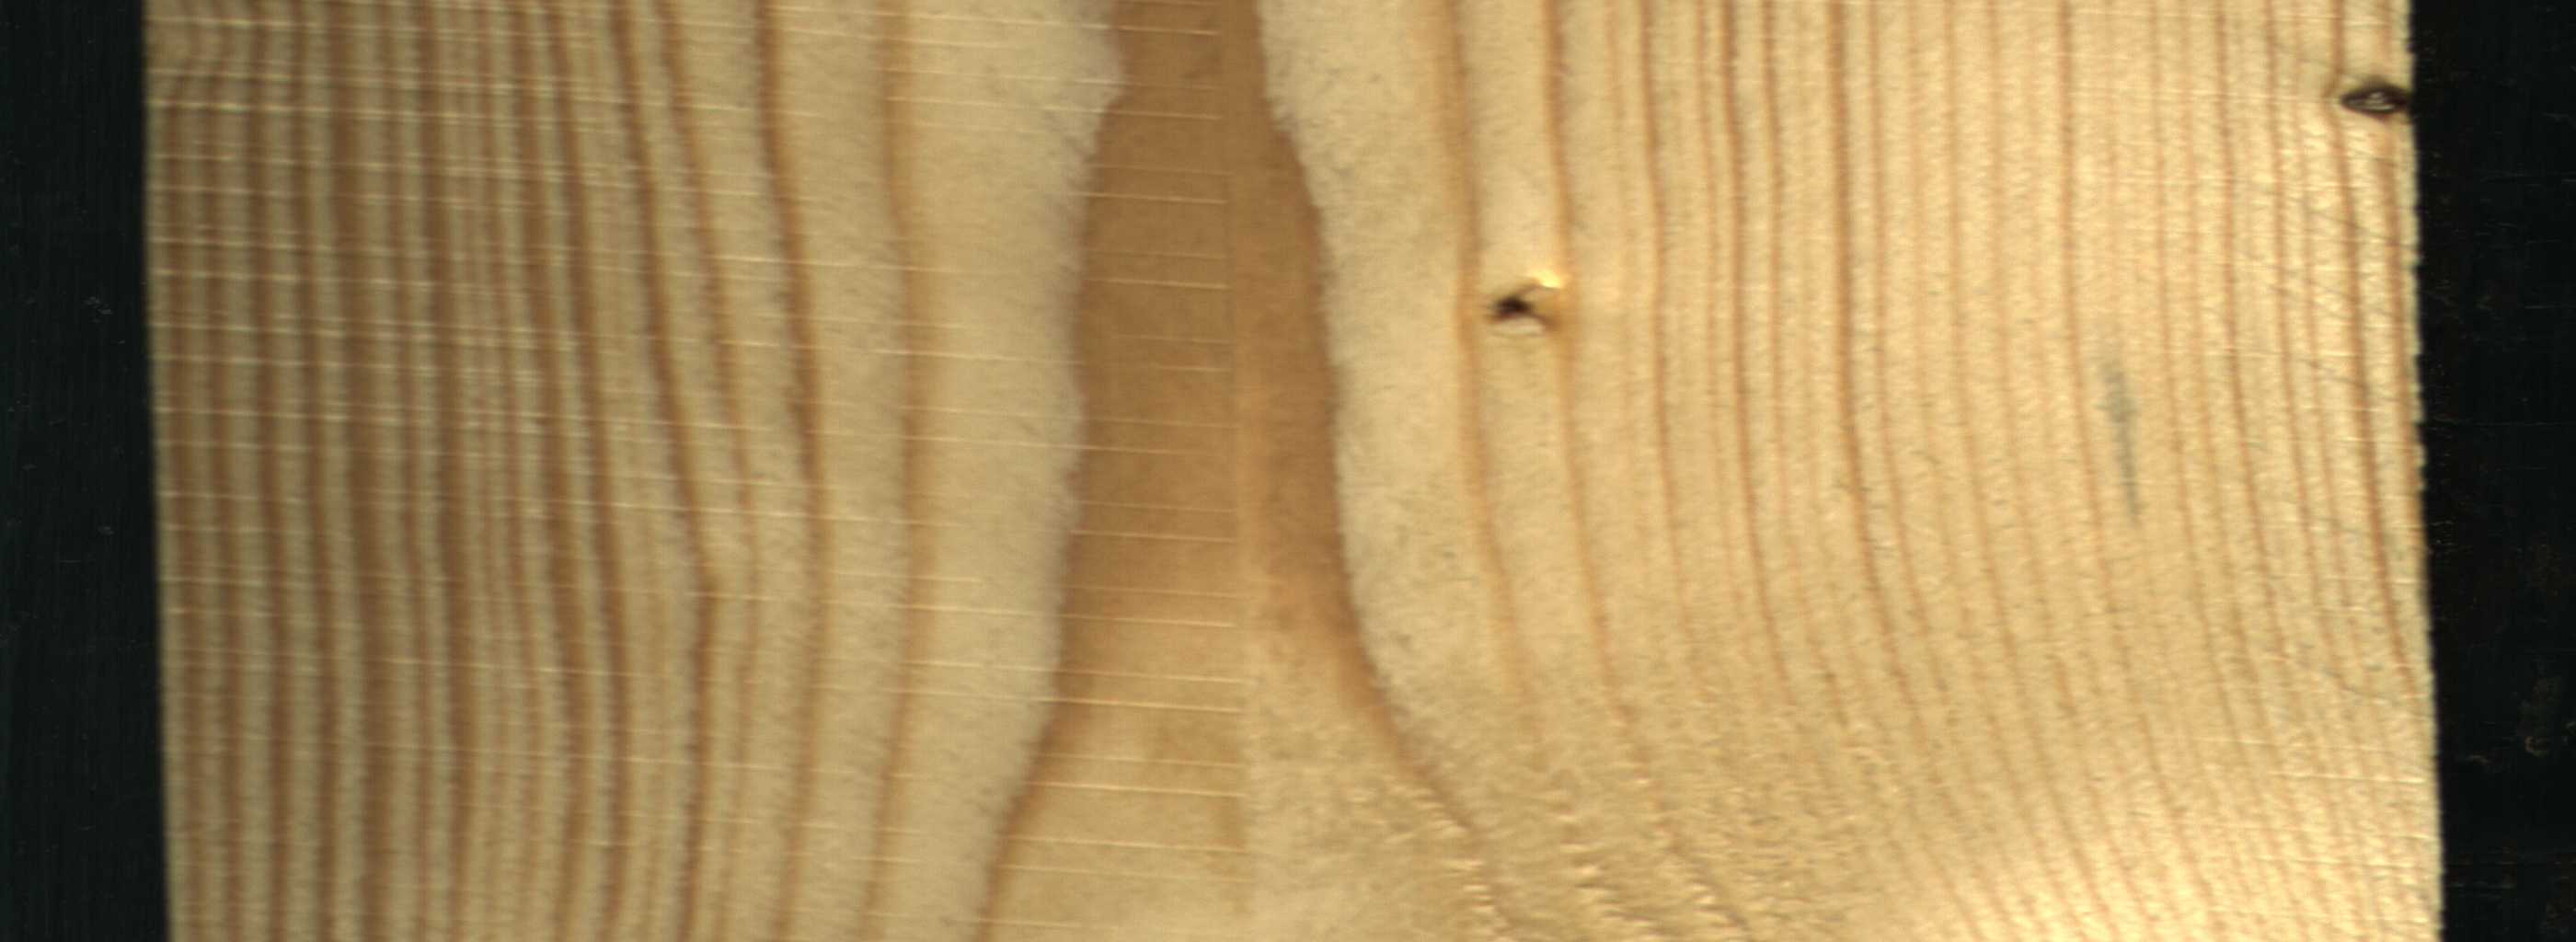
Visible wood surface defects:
resin
Dead_Knot